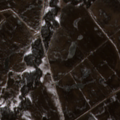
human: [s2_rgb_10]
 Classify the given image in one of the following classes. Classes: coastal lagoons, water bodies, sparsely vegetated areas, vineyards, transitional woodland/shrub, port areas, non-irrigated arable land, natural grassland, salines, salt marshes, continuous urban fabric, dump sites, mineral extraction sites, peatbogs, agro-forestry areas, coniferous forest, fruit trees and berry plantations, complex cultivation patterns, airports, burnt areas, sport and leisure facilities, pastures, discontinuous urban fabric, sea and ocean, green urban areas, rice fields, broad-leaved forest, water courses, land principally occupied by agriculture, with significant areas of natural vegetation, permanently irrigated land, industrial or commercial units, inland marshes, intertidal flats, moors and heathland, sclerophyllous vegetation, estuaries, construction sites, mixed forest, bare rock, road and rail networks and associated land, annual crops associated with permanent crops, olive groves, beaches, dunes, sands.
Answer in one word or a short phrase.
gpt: non-irrigated arable land, complex cultivation patterns, land principally occupied by agriculture, with significant areas of natural vegetation